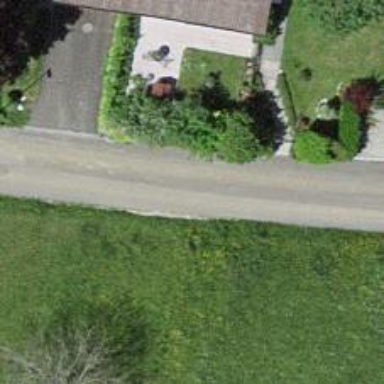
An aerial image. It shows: Residential road.